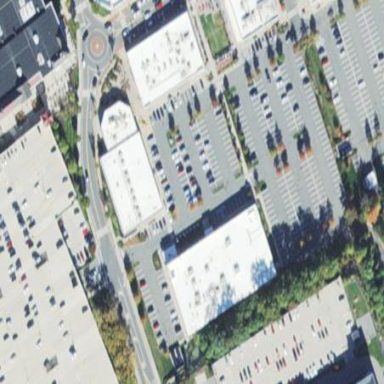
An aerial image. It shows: Retail building housing restaurant with bowling alley nearby.